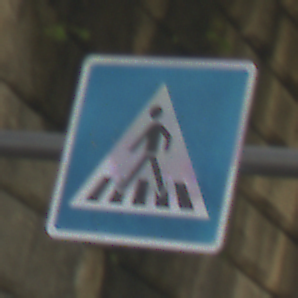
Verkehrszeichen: FussgaengerueberwegRechts
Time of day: Midday
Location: Outdoor (Urban)
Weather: Clear
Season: NotSpecified
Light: Natural